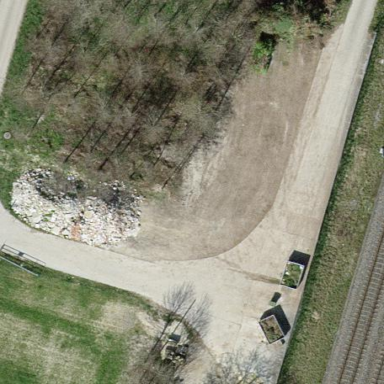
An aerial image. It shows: Recycling facility.